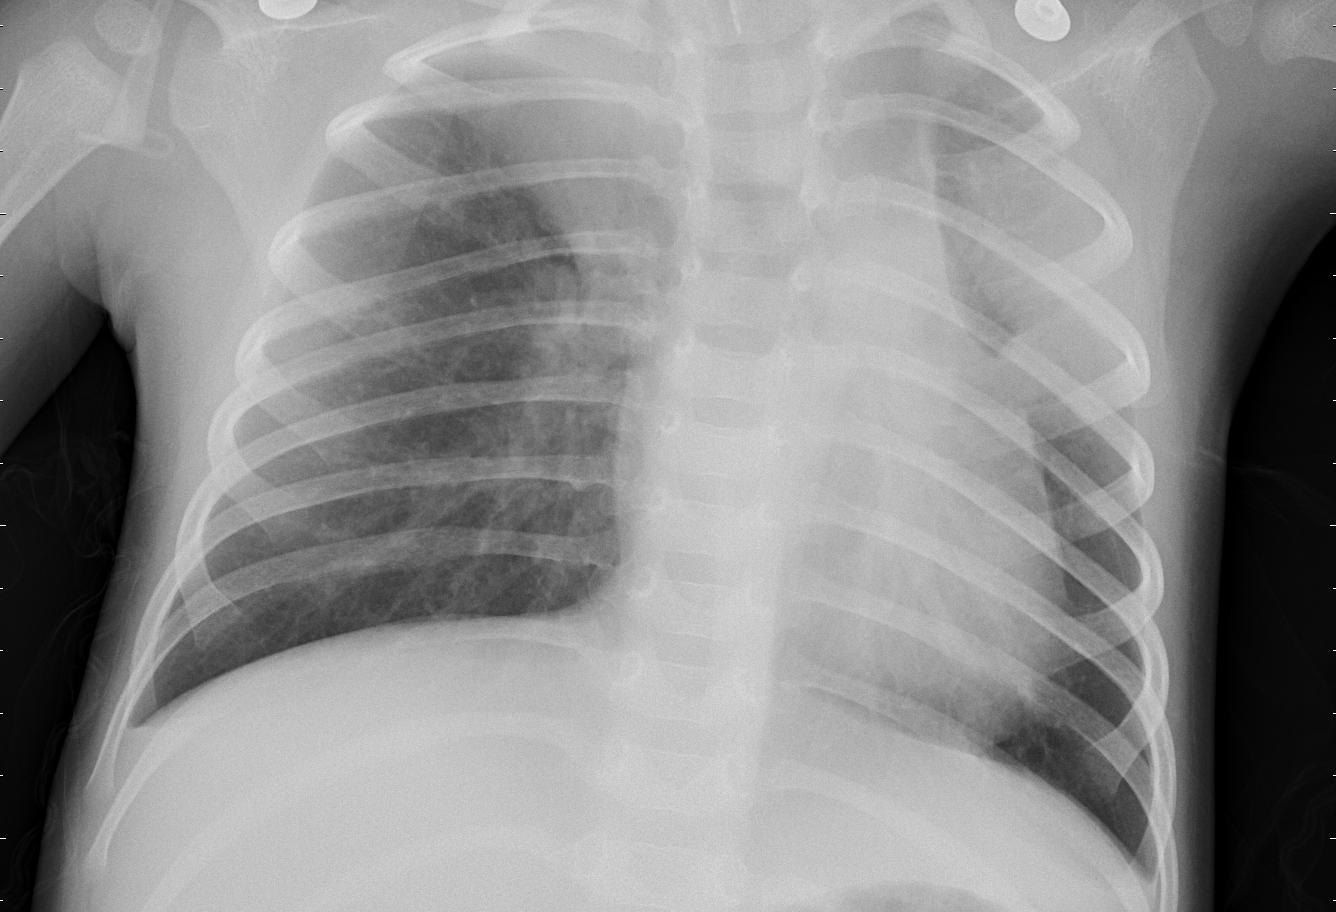
Diagnosis: PNEUMONIA